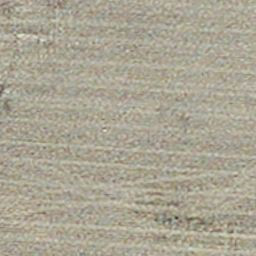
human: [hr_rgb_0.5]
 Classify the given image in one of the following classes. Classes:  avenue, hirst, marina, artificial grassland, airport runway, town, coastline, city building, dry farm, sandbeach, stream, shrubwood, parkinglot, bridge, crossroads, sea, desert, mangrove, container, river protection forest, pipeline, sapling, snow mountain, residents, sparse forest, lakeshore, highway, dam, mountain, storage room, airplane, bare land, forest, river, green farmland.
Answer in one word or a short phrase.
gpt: dry farm